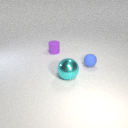
small purple rubber cylinder behind small blue rubber sphere